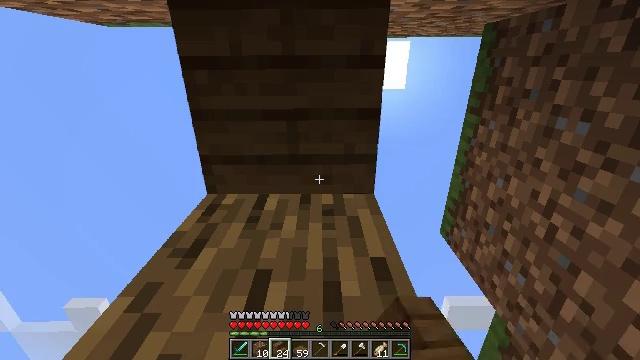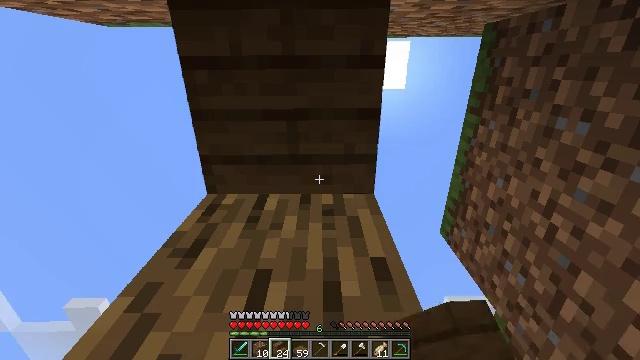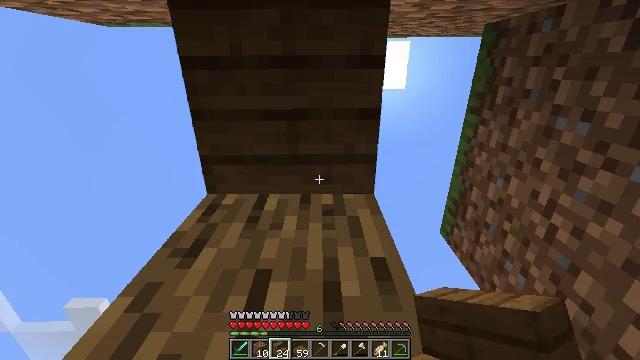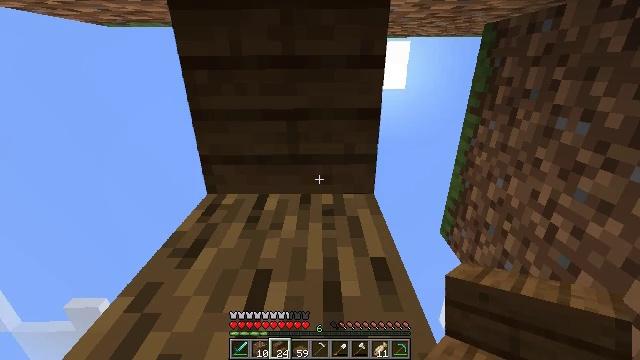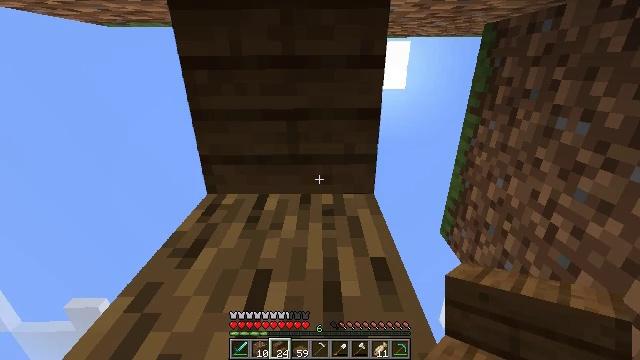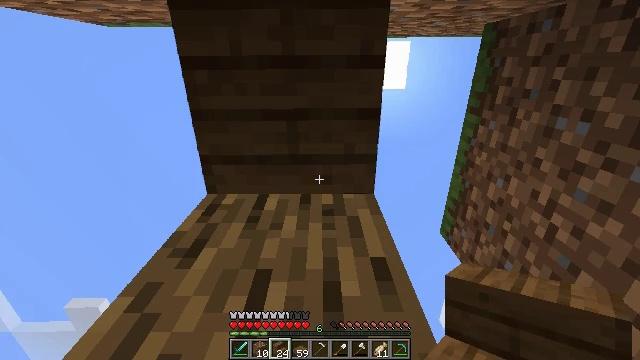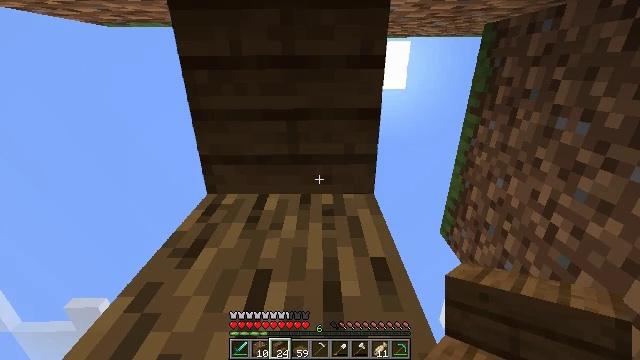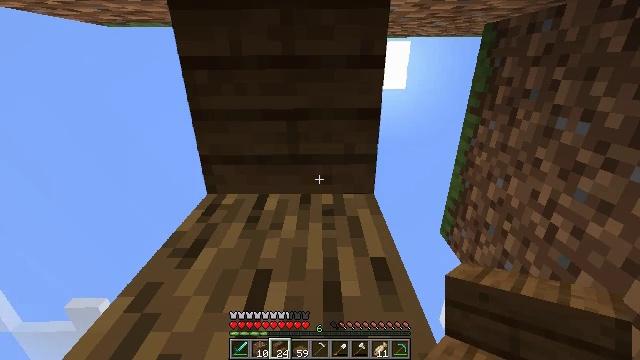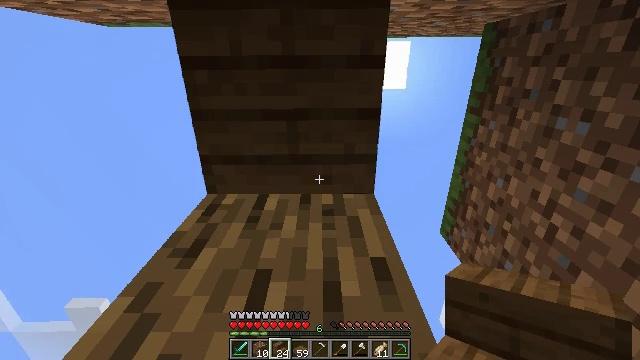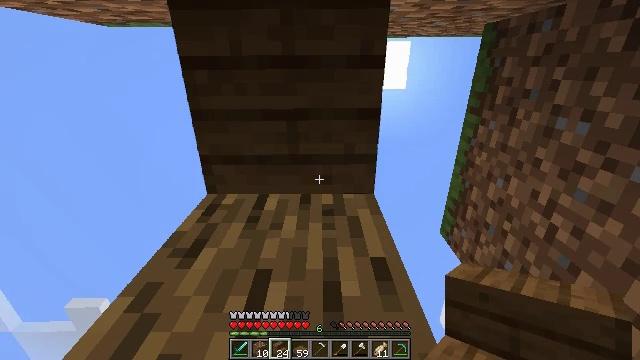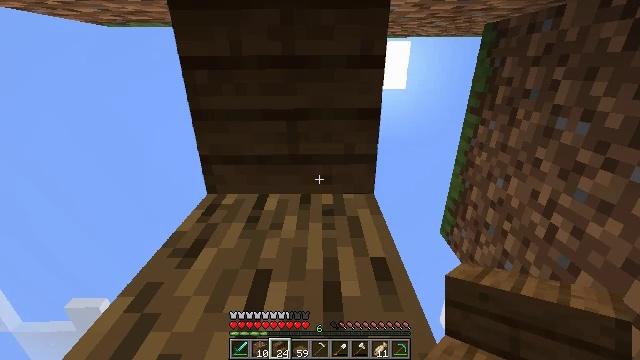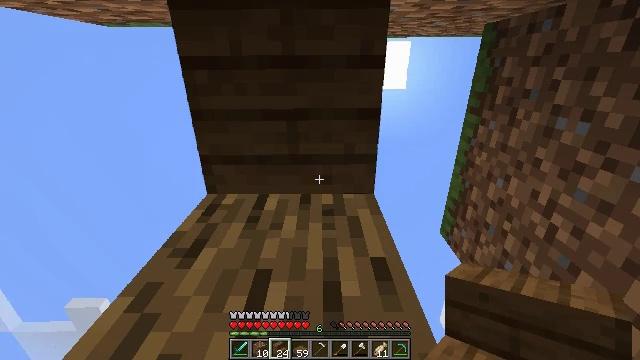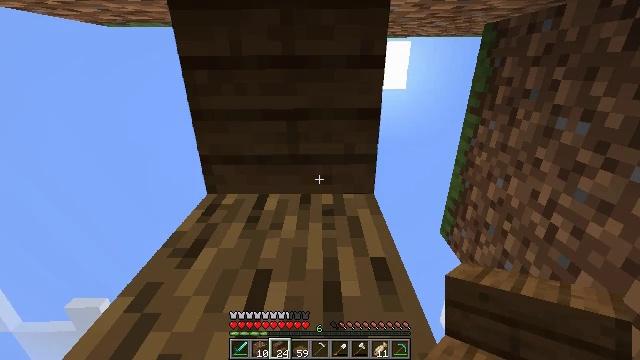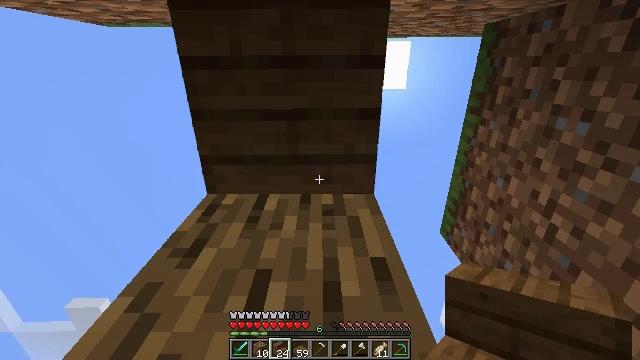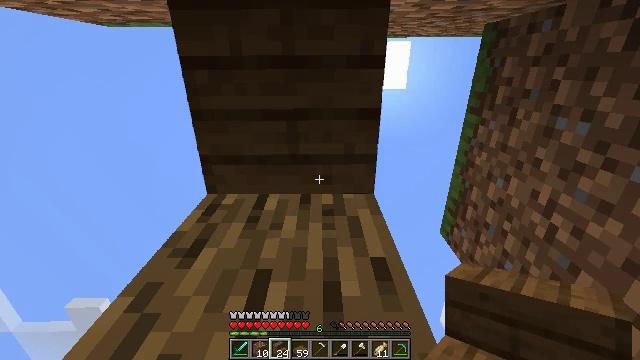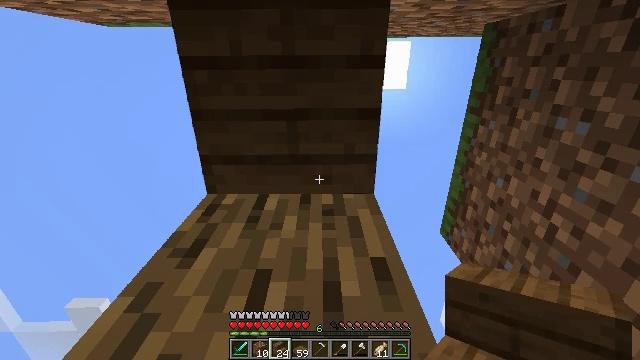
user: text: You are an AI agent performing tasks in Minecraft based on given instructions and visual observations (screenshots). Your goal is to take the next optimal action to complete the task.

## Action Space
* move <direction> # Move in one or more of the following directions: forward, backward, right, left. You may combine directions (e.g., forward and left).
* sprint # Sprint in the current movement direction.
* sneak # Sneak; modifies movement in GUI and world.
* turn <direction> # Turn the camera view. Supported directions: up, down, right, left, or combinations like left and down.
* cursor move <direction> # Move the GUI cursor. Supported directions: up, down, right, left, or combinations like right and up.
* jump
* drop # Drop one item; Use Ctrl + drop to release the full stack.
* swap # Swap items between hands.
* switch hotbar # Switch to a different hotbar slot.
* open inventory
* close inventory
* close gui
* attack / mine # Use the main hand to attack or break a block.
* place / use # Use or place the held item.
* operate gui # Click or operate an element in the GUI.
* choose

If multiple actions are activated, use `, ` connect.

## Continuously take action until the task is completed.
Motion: motion action
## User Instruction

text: Collect spruce stairs from a structure.
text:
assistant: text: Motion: no_op
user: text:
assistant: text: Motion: no_op
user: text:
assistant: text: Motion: no_op
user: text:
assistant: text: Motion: no_op
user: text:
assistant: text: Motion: no_op
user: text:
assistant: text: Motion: no_op
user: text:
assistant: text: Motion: no_op
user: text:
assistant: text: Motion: no_op
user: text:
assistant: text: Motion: no_op
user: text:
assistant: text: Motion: no_op
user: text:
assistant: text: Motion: no_op
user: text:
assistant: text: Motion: no_op
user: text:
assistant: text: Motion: no_op
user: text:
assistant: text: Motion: no_op
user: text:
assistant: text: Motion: no_op
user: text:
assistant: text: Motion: no_op
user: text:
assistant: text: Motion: no_op
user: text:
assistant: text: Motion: no_op
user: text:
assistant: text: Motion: no_op
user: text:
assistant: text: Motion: no_op
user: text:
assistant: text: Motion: no_op
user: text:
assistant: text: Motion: no_op
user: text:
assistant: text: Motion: no_op
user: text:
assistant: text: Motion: no_op
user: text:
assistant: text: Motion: no_op
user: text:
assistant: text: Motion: no_op
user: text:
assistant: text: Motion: no_op
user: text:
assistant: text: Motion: no_op
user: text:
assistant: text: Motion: no_op
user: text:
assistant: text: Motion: no_op